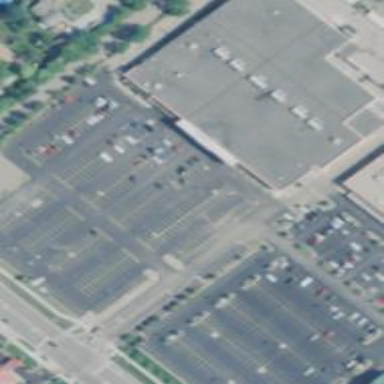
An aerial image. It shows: Parking area.